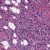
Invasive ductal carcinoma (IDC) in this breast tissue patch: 1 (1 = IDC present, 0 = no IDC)